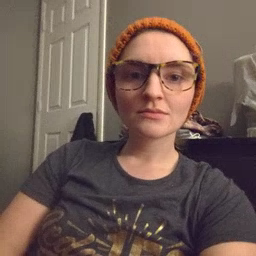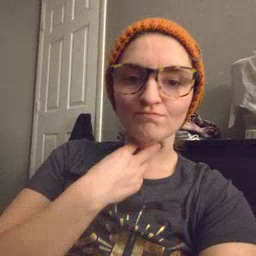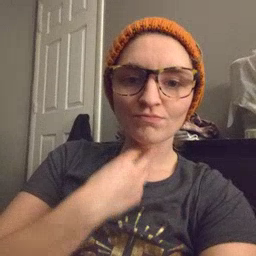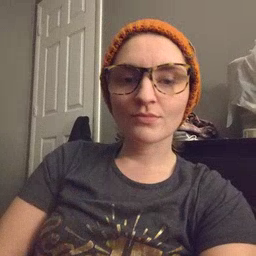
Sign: stuck